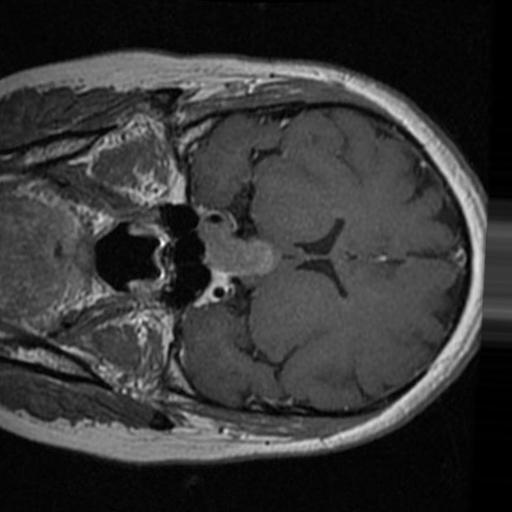
Label: brain_tumor